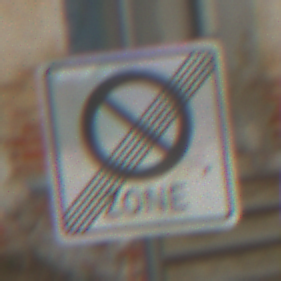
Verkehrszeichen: EndeEingeschraenktesHalteverbotZone
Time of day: MorningAfternoon
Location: Outdoor (Nature)
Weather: PartlyCloudy
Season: Autumn
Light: Natural